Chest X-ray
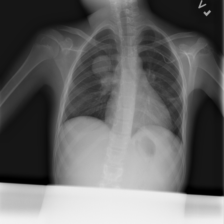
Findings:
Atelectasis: positive
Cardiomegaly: negative
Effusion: negative
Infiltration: positive
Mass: positive
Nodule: negative
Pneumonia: negative
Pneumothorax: negative
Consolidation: negative
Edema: negative
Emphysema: negative
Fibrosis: negative
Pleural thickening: negative
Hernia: negative